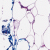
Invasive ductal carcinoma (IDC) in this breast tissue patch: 0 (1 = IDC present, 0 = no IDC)